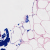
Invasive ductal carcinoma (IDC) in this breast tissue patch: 0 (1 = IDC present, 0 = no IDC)